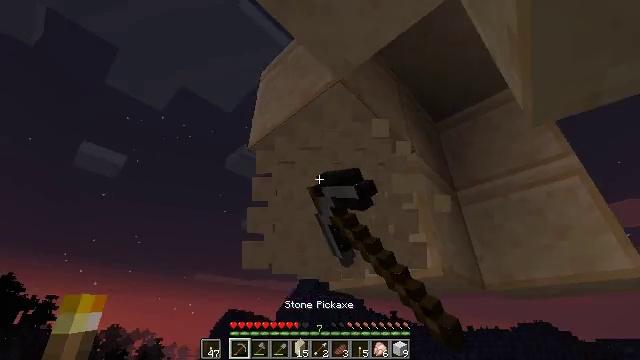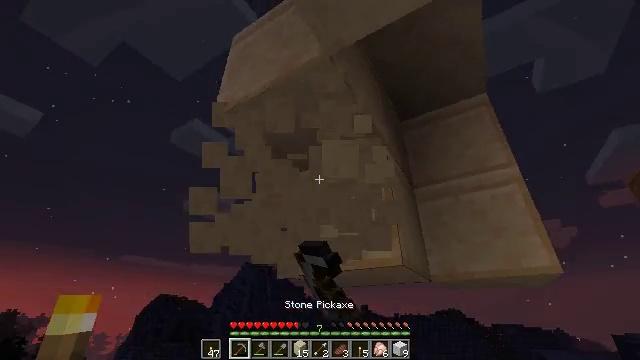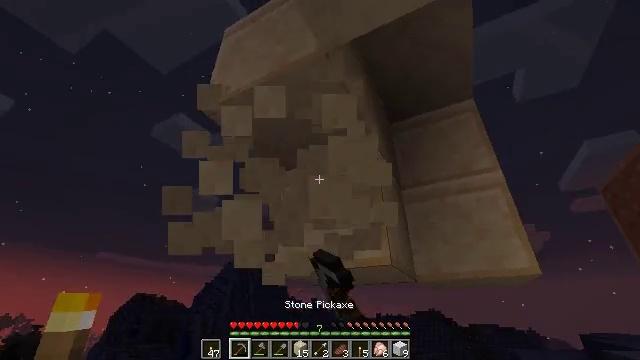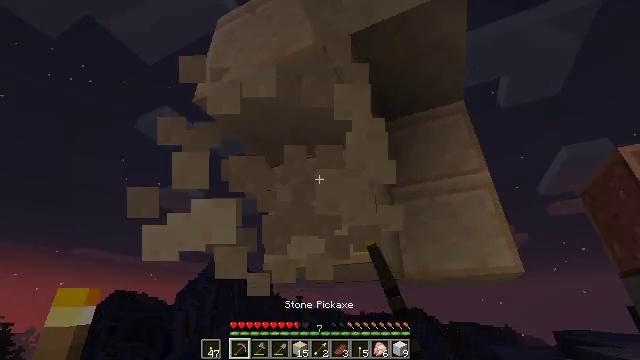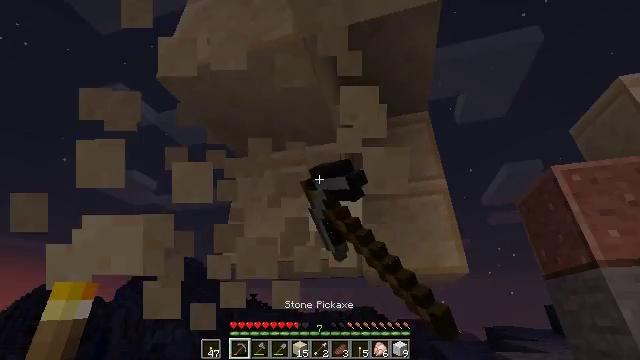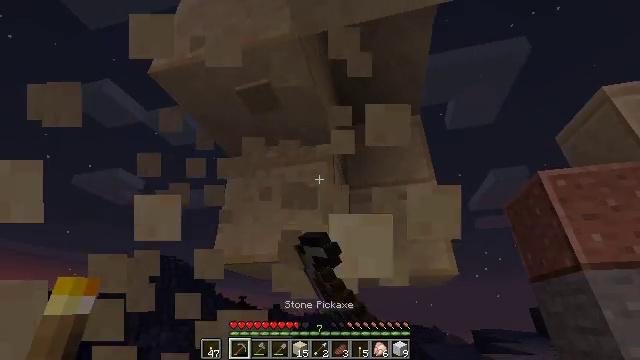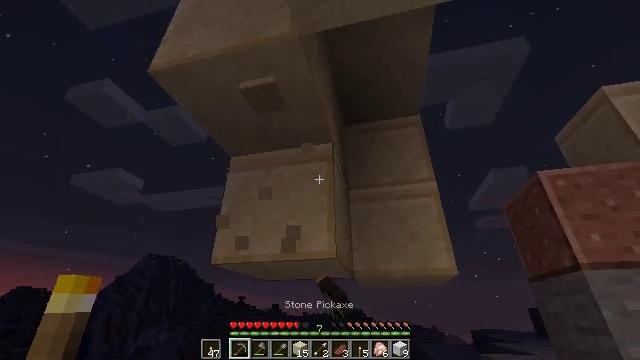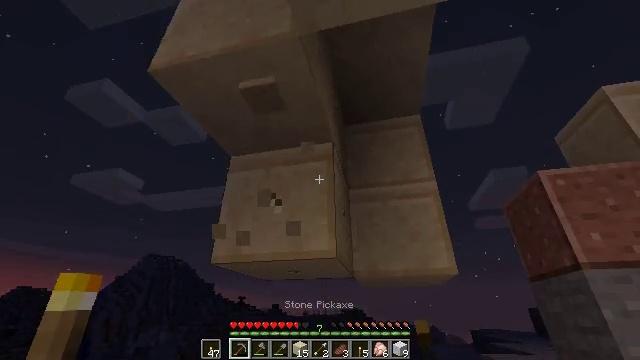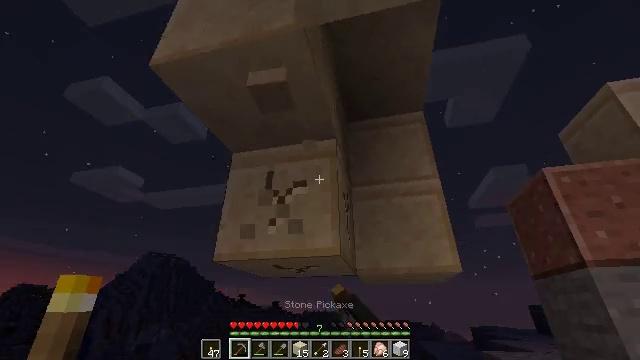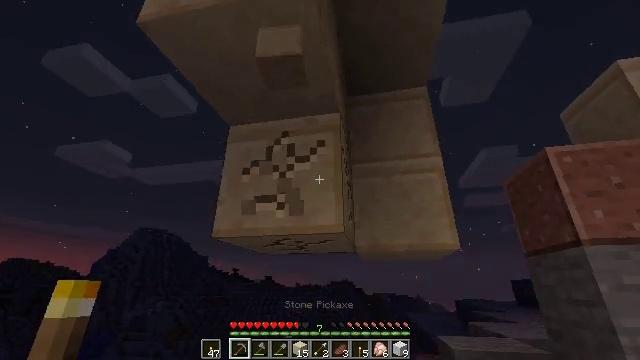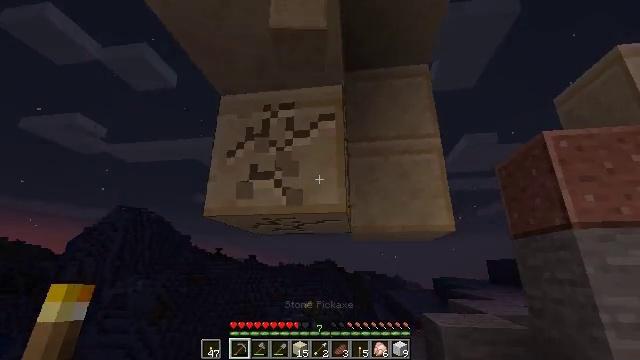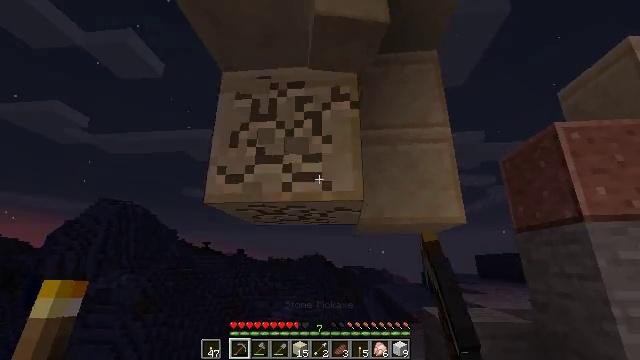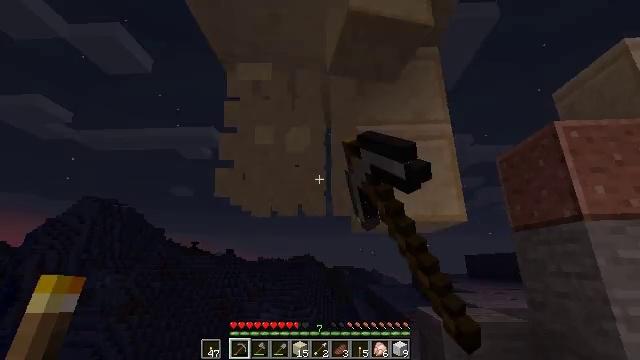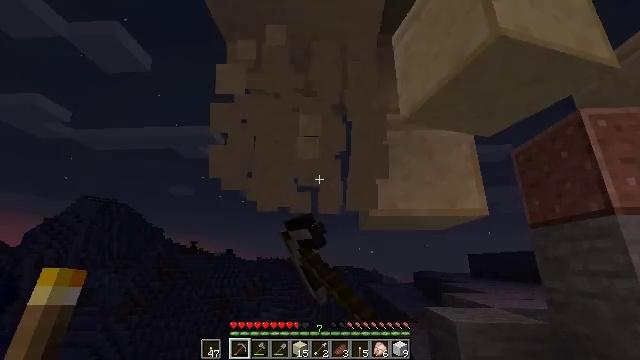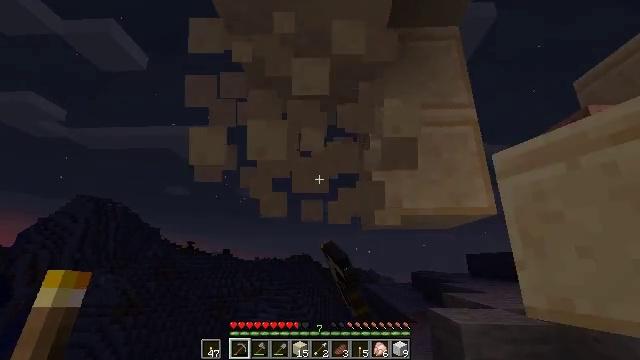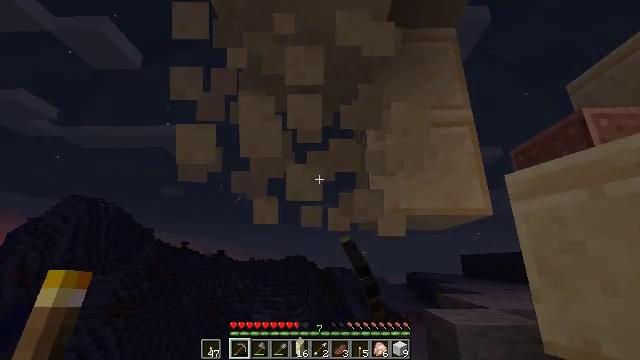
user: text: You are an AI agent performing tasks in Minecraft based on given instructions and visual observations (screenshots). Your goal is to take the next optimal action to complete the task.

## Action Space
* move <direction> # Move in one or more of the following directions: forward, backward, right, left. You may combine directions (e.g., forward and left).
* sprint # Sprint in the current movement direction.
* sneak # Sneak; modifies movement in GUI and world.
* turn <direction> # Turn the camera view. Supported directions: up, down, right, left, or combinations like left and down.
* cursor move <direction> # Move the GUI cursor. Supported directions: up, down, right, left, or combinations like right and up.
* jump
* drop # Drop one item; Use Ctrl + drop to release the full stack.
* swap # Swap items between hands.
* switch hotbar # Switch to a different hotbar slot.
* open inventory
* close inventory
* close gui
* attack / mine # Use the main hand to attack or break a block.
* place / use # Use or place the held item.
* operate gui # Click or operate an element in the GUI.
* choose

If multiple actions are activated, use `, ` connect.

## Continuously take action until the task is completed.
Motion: motion action
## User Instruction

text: Recycle the cut sandstone for building.
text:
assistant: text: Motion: turn right and down, attack / mine
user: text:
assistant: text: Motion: turn right, attack / mine
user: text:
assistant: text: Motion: turn right, attack / mine
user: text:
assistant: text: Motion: turn right, attack / mine
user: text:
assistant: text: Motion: turn right, attack / mine
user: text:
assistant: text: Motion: attack / mine
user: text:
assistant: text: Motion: attack / mine
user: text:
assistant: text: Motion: move forward and move left, attack / mine
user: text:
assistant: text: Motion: move forward and move left, turn right and down, attack / mine
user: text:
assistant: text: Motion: move forward and move left, turn right and down, attack / mine
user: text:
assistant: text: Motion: move forward and move left, turn right and down, attack / mine
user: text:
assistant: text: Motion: move forward, turn right, attack / mine
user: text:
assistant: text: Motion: attack / mine
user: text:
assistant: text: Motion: attack / mine
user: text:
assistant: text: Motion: turn right, attack / mine
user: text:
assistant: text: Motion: attack / mine
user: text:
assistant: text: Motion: attack / mine
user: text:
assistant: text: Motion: move forward, turn right, attack / mine
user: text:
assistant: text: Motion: move forward, turn right, attack / mine
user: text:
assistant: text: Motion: move forward, turn right, attack / mine
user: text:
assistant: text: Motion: move forward, turn right, attack / mine
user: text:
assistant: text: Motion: attack / mine
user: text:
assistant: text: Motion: attack / mine
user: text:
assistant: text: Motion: attack / mine
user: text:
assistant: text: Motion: attack / mine
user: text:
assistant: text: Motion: attack / mine
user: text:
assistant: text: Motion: attack / mine
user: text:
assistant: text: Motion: attack / mine
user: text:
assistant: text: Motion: attack / mine
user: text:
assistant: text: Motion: attack / mine